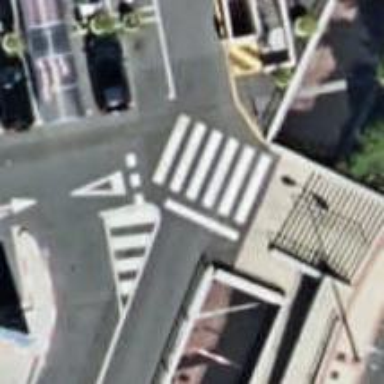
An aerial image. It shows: Road with steps.